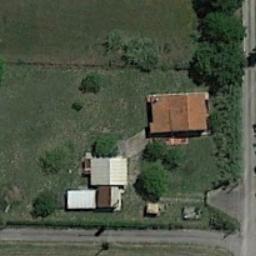
Label: residential